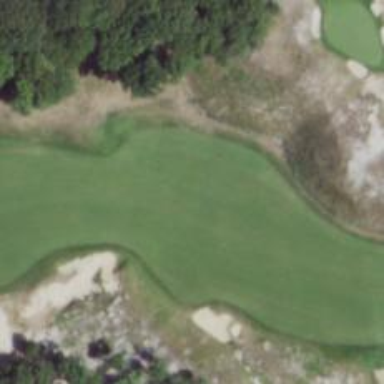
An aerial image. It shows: View of golf hole.